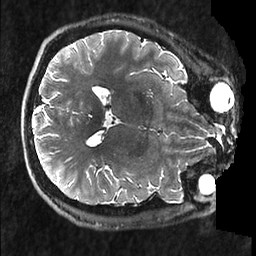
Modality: T2w
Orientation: axial
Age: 23
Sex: male
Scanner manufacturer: ge
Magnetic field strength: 3 T
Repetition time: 3.202 s
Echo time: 0.0669 s